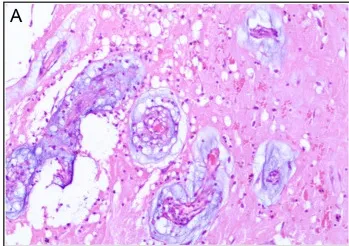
Immunohistochemistry post-operatively confirm the diagnosis of the cardiac myxoma with interstitial fibrous hyperplasia.
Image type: pathology (immunostaining)